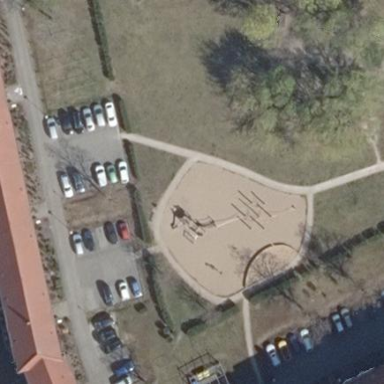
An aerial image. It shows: Playground area for leisure activities on the land.